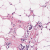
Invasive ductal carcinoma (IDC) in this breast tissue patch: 1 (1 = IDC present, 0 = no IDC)